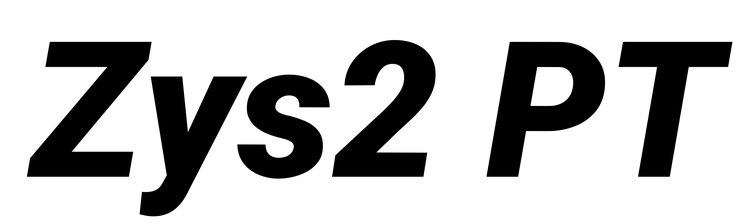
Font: Roboto-Italic_Black_Italic